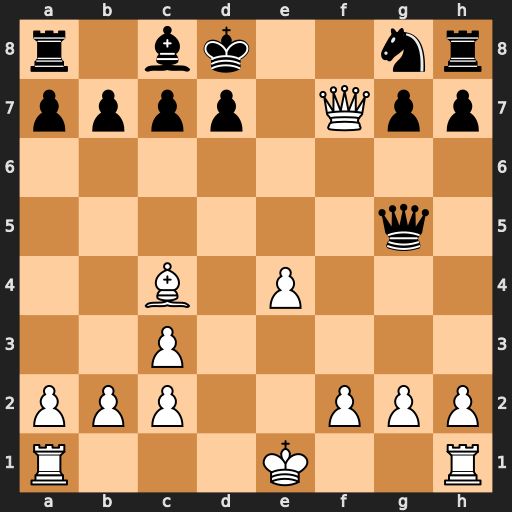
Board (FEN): r1bk2nr/pppp1Qpp/8/6q1/2B1P3/2P5/PPP2PPP/R3K2R
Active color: w
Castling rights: KQ
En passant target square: -
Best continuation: Qf8#